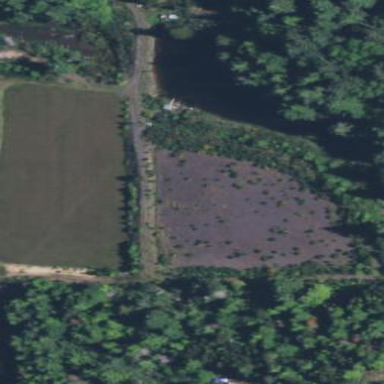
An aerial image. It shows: Farmland with cranberries as the crop.